Question: I am attempting to validate my iOS app in Xcode. However, upon validation, I receive the following error:

> -
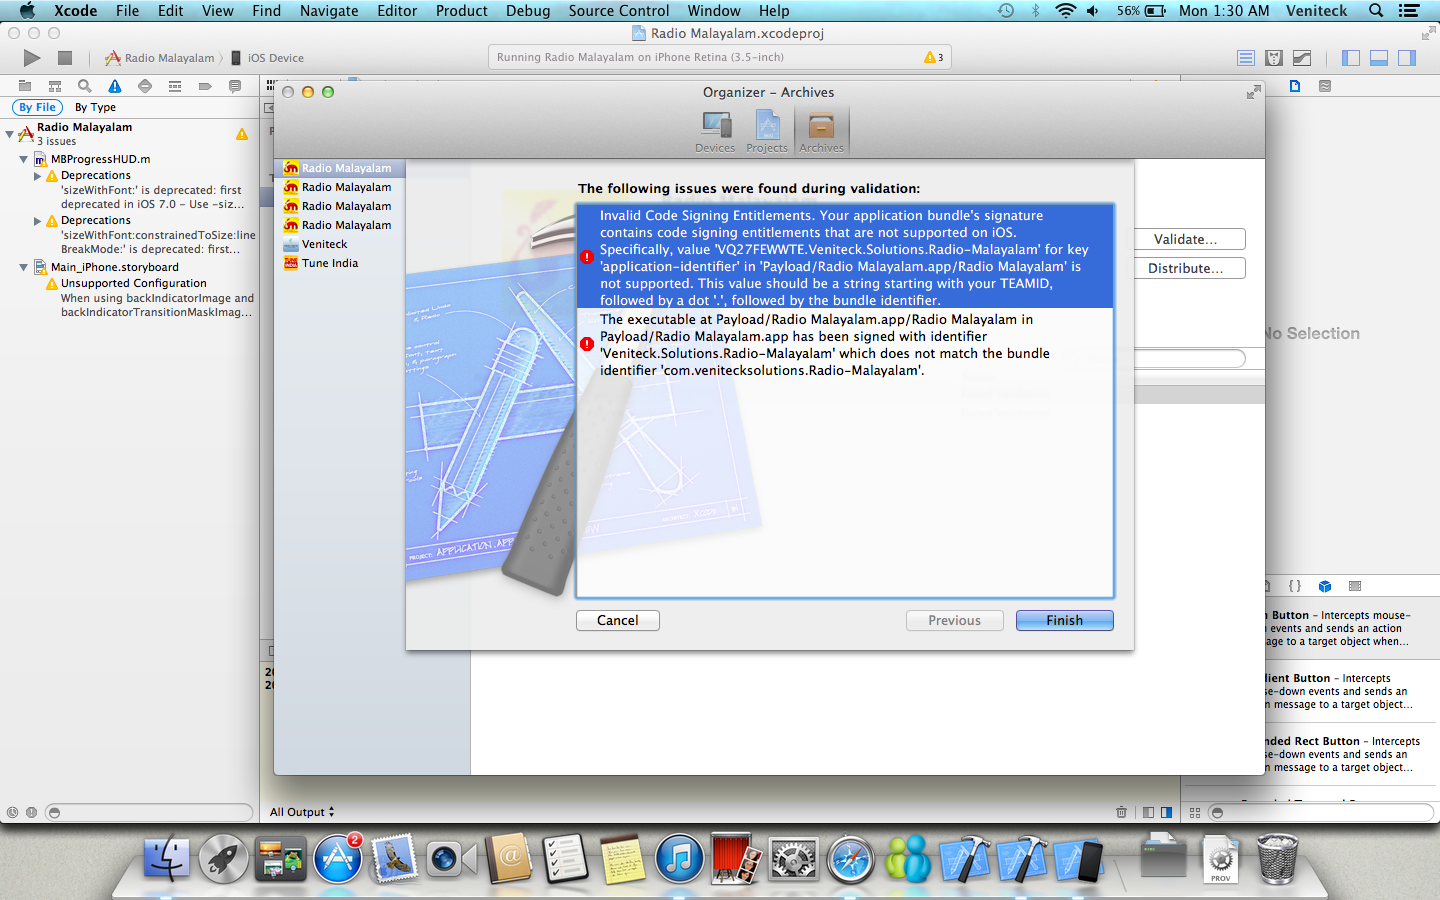
Answer: If you have tried everything and nothing is helping, believe me, sometimes just closing the XCode, shutting down the system helps. When you again start the system, the same thing whil work like a charm. I have been a victim of Apple's Troll.